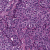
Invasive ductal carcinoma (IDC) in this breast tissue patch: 1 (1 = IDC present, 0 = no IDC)